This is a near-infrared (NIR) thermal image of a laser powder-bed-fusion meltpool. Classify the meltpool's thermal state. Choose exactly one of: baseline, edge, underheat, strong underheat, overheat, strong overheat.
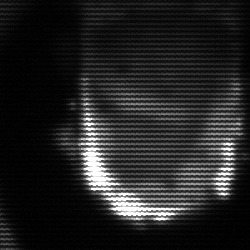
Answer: baseline